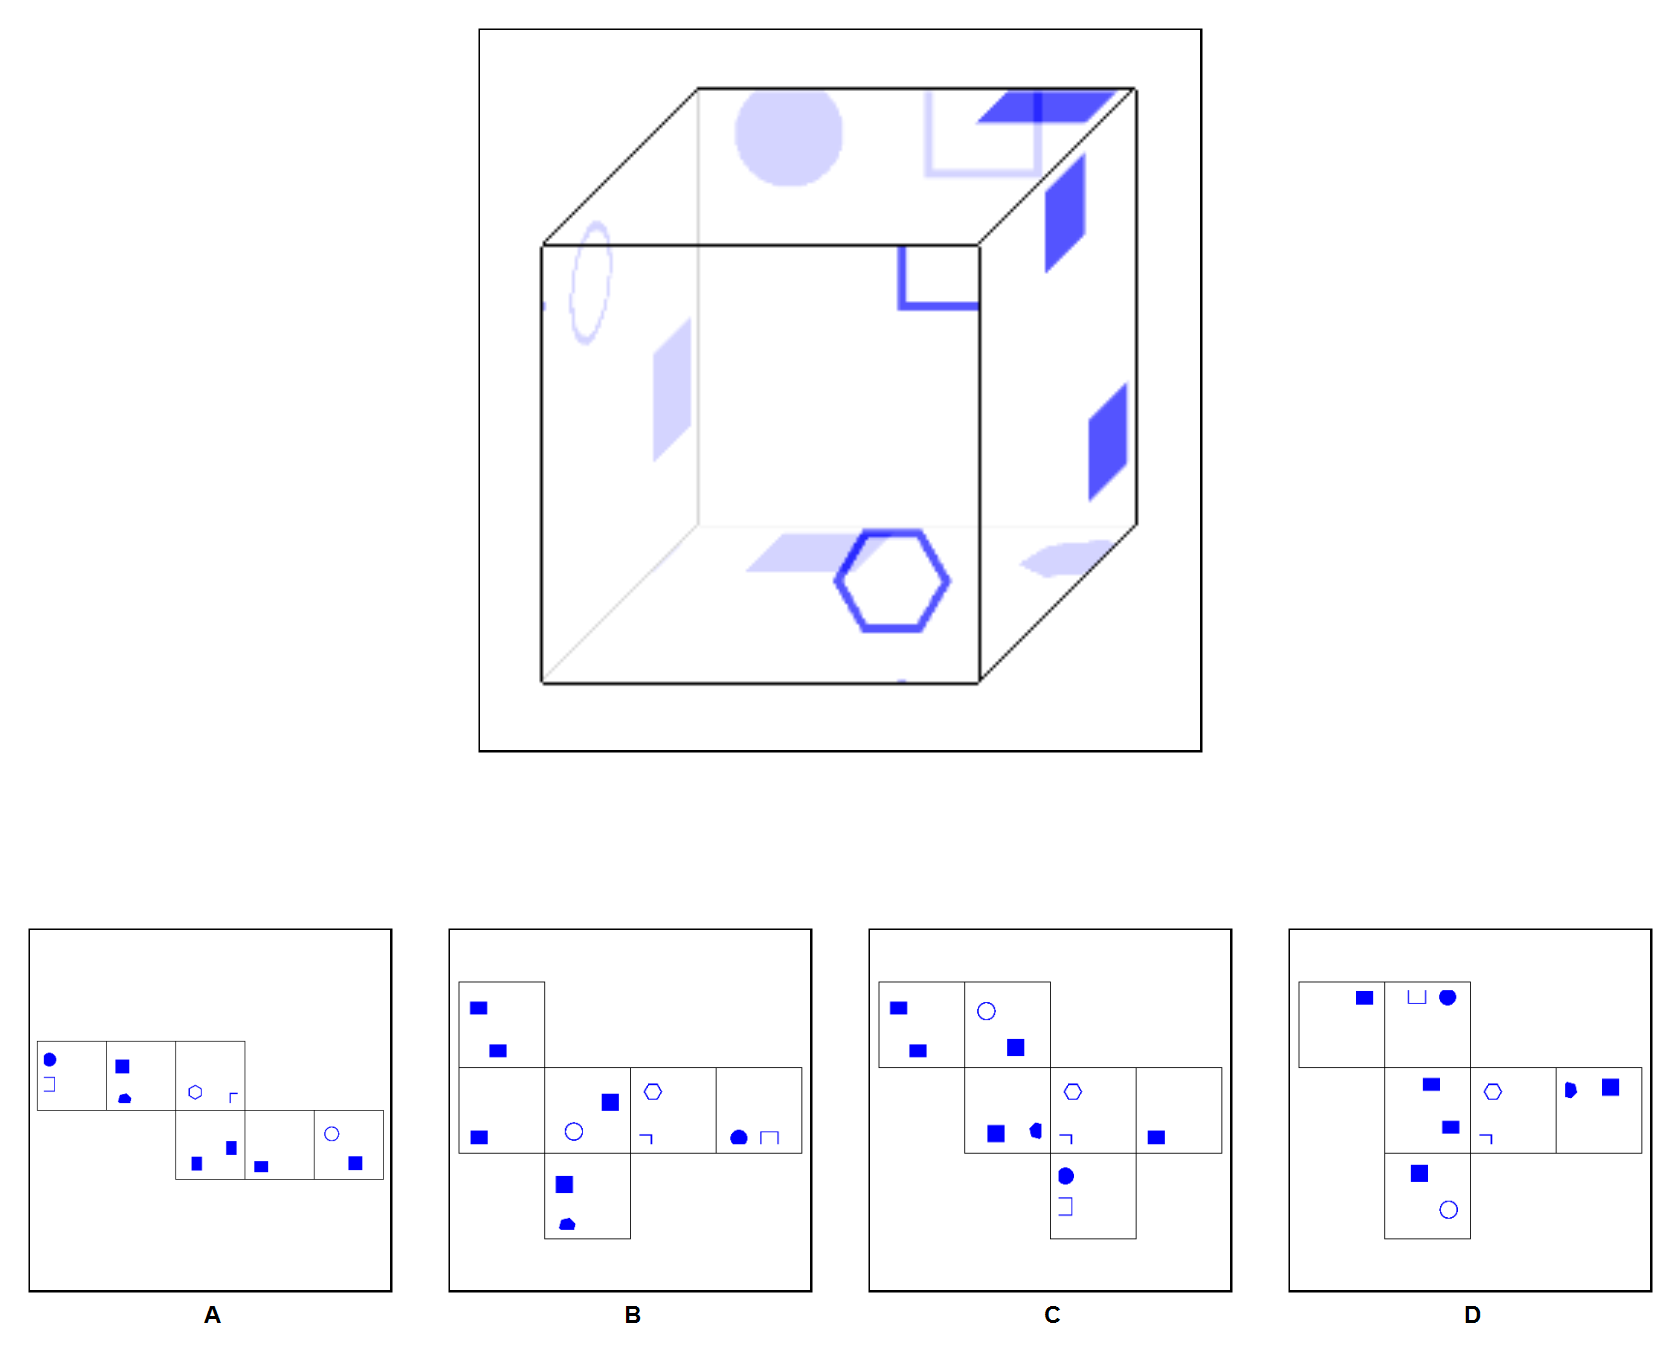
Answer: A